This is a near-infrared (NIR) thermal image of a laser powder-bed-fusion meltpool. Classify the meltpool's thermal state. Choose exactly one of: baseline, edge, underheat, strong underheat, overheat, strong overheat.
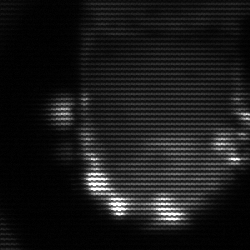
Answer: baseline